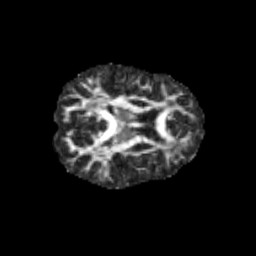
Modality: FA
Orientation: axial
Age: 13
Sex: female
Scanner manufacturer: siemens
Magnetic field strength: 3 T
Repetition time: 3.8 s
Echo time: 0.07 s